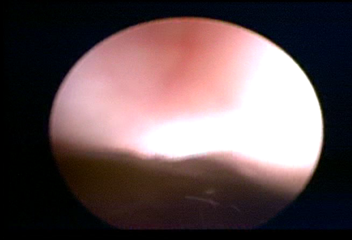
Modality: WLC
Class: Normal mucosa
Bladder cancer association: No